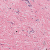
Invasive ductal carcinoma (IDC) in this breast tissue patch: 0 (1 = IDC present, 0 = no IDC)